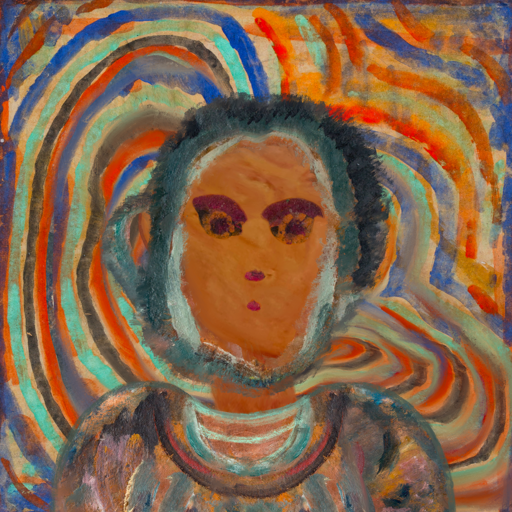
Background: Sisters, Head And Neck Front: Pious_Lady, Face Front: Doll, Bust: Boggyland, Hair Front: Boggyland, Head Accessory: Blank, Second Necklace: Blank, Necklace: Blank, Baby: Blank